Field crop: maize
Growth stage: 2
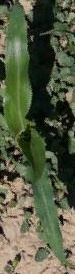
Species: maize